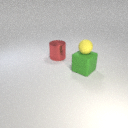
large green rubber cube below small yellow rubber sphere